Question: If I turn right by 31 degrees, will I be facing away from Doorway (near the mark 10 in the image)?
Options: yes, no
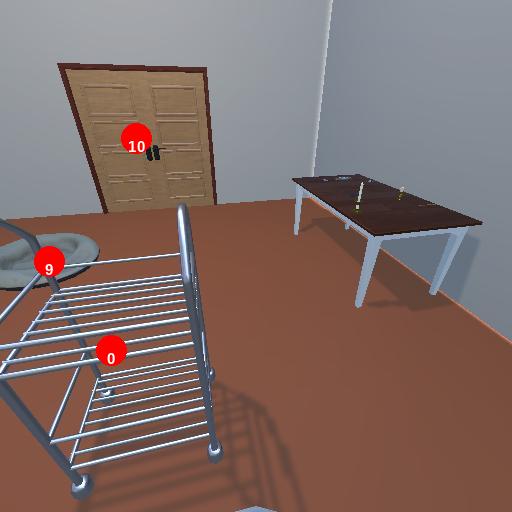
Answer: yes